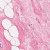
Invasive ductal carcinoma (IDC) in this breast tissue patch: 0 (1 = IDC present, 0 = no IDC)